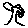
Label: tree